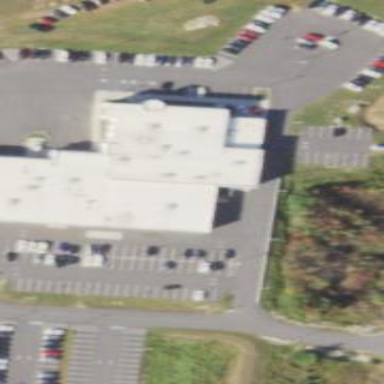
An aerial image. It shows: Car shop building.